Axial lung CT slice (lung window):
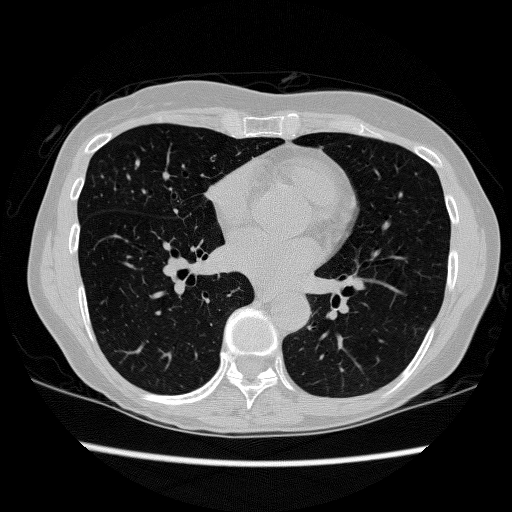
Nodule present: no